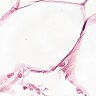
Metastatic tissue present: no